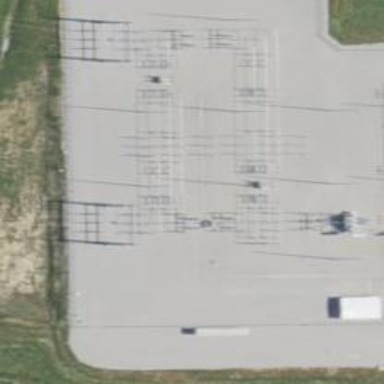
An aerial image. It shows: Switch used for power control.